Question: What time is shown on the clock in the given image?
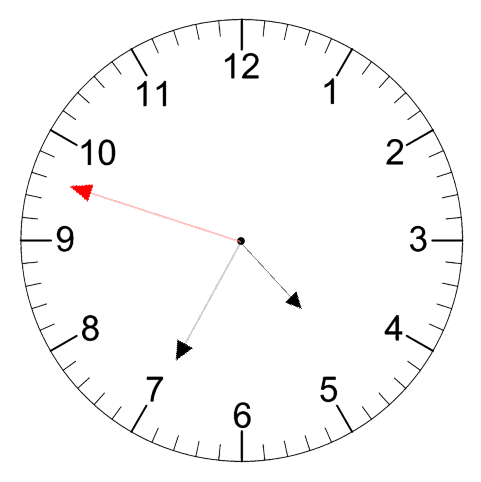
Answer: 04:34:48